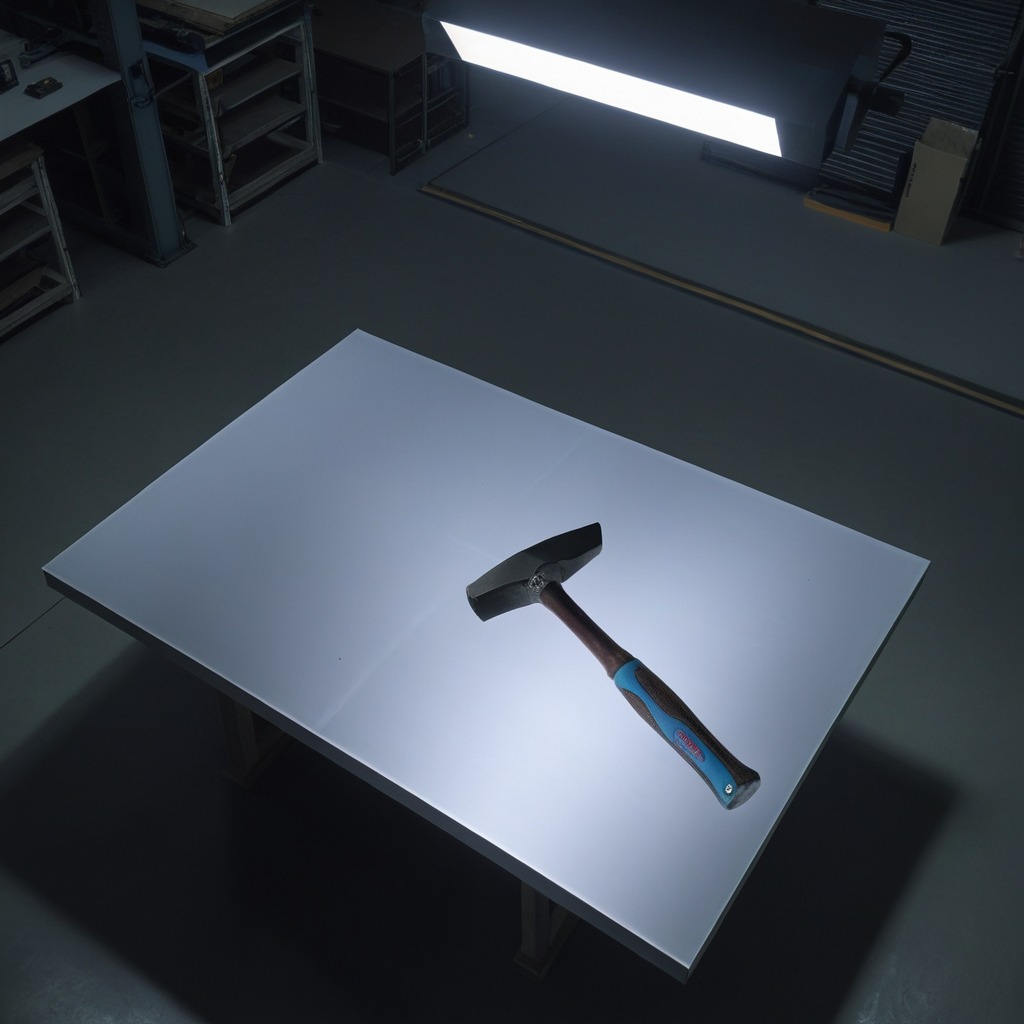
A hammer is lying on the tabletop.